Question: I have a 'UILabel' with an attributed string that I'm creating in a 'UIScrollView':
'''
CGRect frame = self.view.frame;
frame.origin.x = 10;
frame.size.width -= 10;
frame = CGRectIntegral(frame);
UILabel *textView = [[UILabel alloc] initWithFrame:frame];
textView.numberOfLines = 0;
textView.lineBreakMode = NSLineBreakByWordWrapping;
textView.backgroundColor =[UIColor clearColor];
[self addSubview:textView];
'''
Despite ensuring the frame is set using 'CGRectIntegral', the iOS Simulator still shows the label as misaligned.

To try to get rid of the misalignment, I also tried this without any luck:
'''
textView.frame = CGRectIntegral(textView.frame);
textView.bounds = CGRectIntegral(textView.bounds);
'''
Can a 'UILabel' with attributed strings be properly aligned in scrollView?
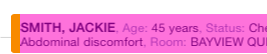
Answer: I'm not sure it will solve your problem, but you have nothing to lose to try another method :
'''
CGRect frame = CGRectOffset(CGRectInset(self.view.frame,5,0),5,0);
UILabel *label = [[UILabel alloc] initWithFrame:frame];
label.text = @"Test";
[self addSubview:label];
'''
If it's not working the error may come from your label itself (maybe 'adjustsFontSizeToFitWidth', 'lineBreakMode', 'sizeToFit' or 'contentMode'). All your label code is here ?
Try an incremental debugging because it may not come from the frame at all.